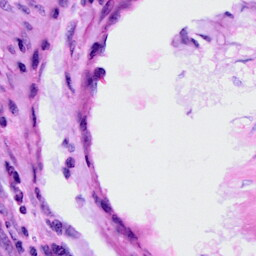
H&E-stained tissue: Cervix